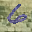
Label: 6